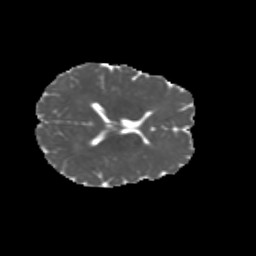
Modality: MD
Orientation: axial
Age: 26
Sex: female
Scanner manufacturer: siemens
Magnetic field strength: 3 T
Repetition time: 1.8 s
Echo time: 0.07 s